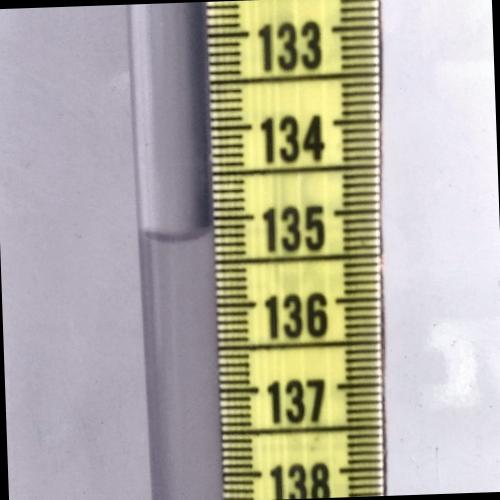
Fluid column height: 135.2 cm